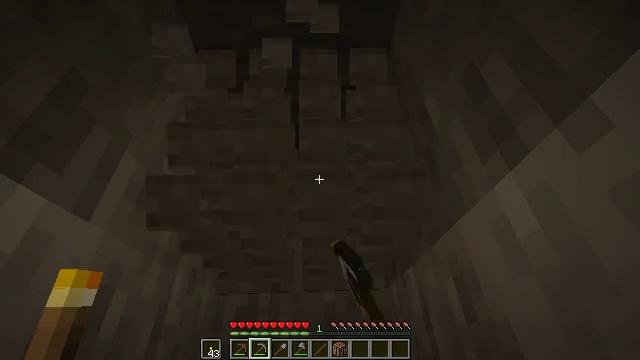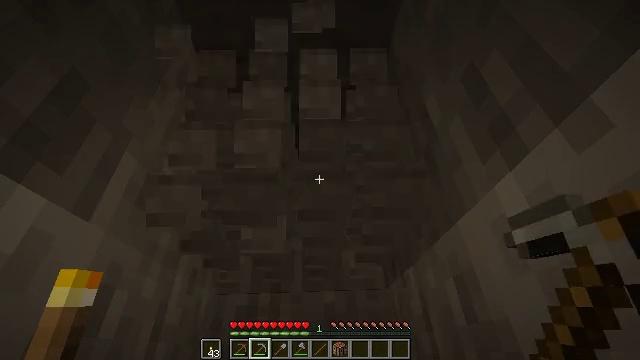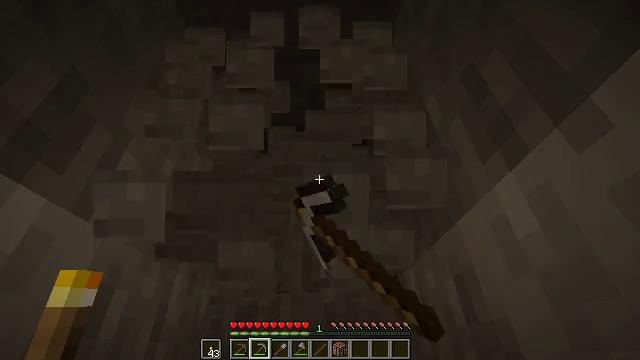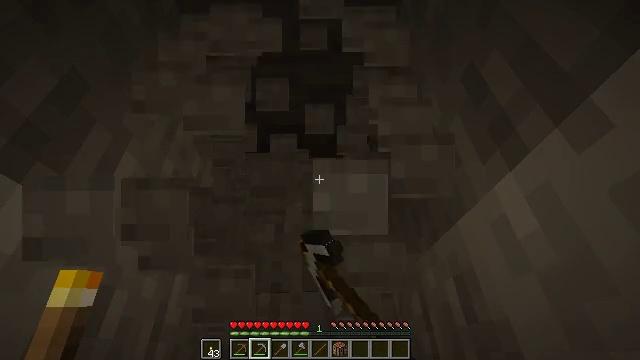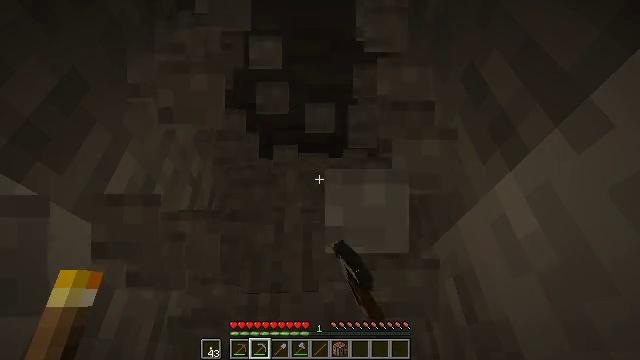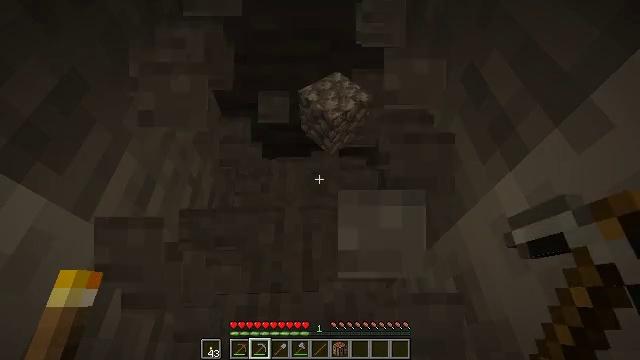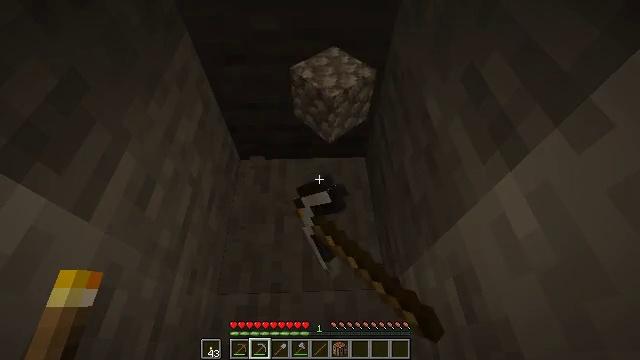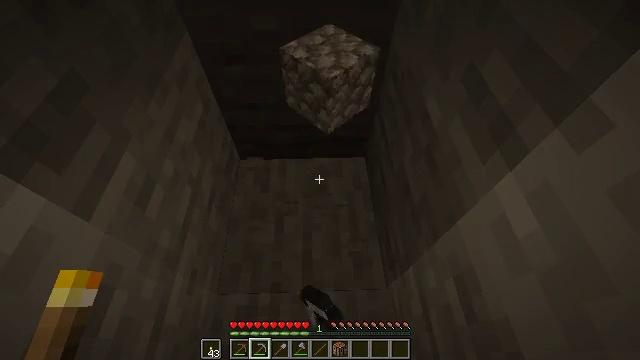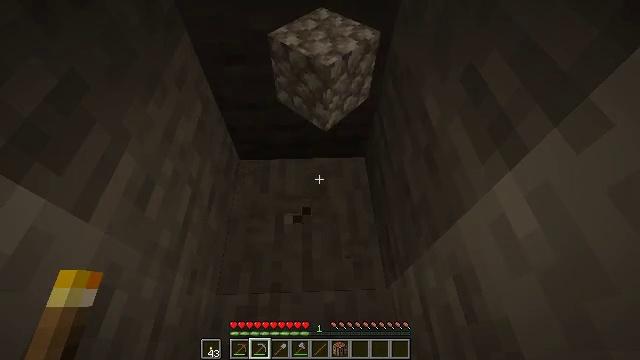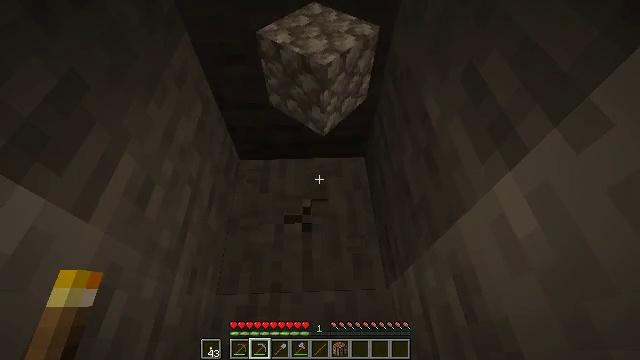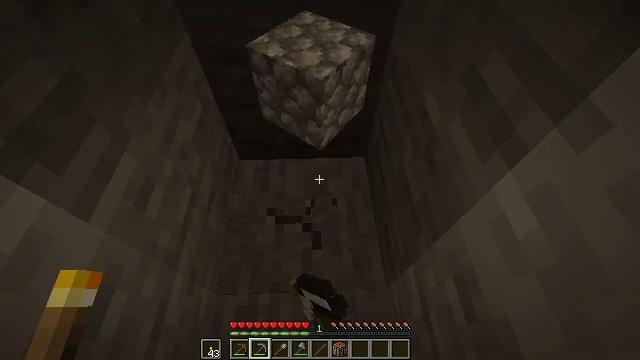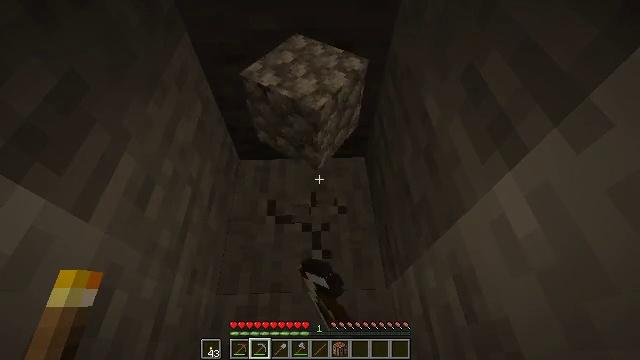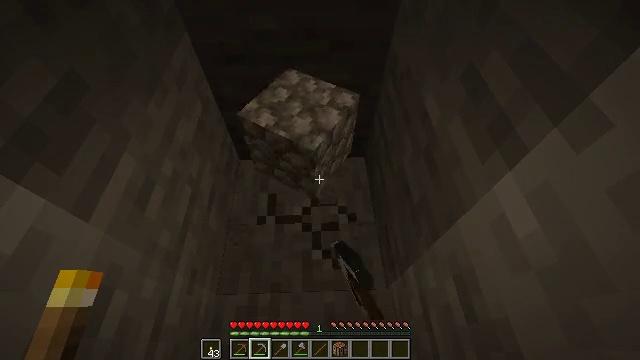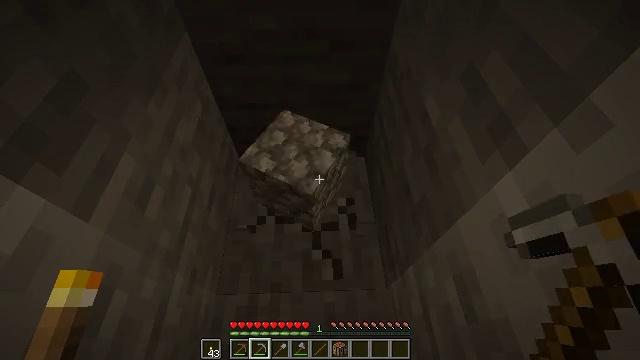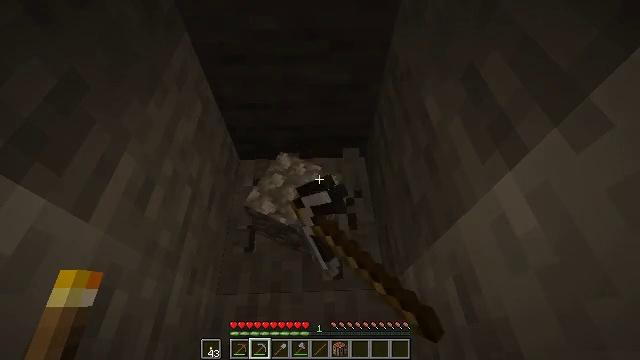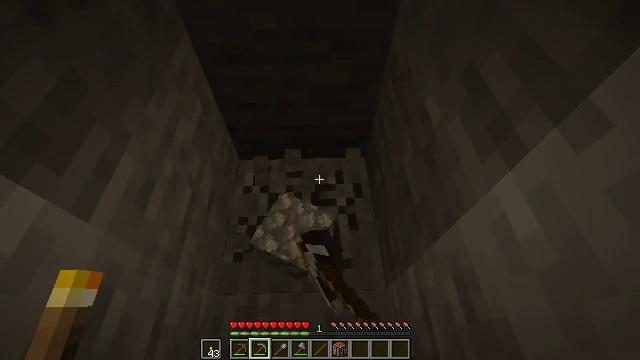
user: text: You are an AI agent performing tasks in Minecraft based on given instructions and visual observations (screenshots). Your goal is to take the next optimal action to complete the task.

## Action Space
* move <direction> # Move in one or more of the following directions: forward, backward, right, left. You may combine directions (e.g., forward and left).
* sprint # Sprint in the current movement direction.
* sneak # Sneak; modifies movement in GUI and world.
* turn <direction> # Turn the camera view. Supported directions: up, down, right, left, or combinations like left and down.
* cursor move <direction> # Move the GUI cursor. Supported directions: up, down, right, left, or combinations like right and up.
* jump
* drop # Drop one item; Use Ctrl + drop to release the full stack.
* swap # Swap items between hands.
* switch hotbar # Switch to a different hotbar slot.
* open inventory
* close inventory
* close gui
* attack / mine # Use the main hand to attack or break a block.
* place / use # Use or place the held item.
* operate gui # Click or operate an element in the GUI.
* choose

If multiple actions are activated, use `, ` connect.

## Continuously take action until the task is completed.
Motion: motion action
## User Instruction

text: Harvest stone in the caves.
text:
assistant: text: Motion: attack / mine
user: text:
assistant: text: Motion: attack / mine
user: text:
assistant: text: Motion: attack / mine
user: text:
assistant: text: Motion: attack / mine
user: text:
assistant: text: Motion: attack / mine
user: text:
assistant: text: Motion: attack / mine
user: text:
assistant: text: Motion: attack / mine
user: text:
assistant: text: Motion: attack / mine
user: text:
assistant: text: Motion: attack / mine
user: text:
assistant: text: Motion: attack / mine
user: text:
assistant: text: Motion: attack / mine
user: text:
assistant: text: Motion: attack / mine
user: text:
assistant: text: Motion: attack / mine
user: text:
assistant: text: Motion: attack / mine
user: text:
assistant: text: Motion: attack / mine
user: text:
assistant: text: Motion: attack / mine
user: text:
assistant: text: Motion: attack / mine
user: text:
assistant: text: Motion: attack / mine
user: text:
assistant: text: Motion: move forward, attack / mine
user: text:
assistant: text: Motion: move forward, attack / mine
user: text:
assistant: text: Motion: move forward, attack / mine
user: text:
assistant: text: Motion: move forward, attack / mine
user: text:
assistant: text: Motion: move forward, attack / mine
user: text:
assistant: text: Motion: attack / mine
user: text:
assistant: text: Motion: attack / mine
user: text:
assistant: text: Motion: attack / mine
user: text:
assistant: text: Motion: attack / mine
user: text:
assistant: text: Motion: attack / mine
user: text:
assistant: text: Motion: attack / mine
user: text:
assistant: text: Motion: attack / mine